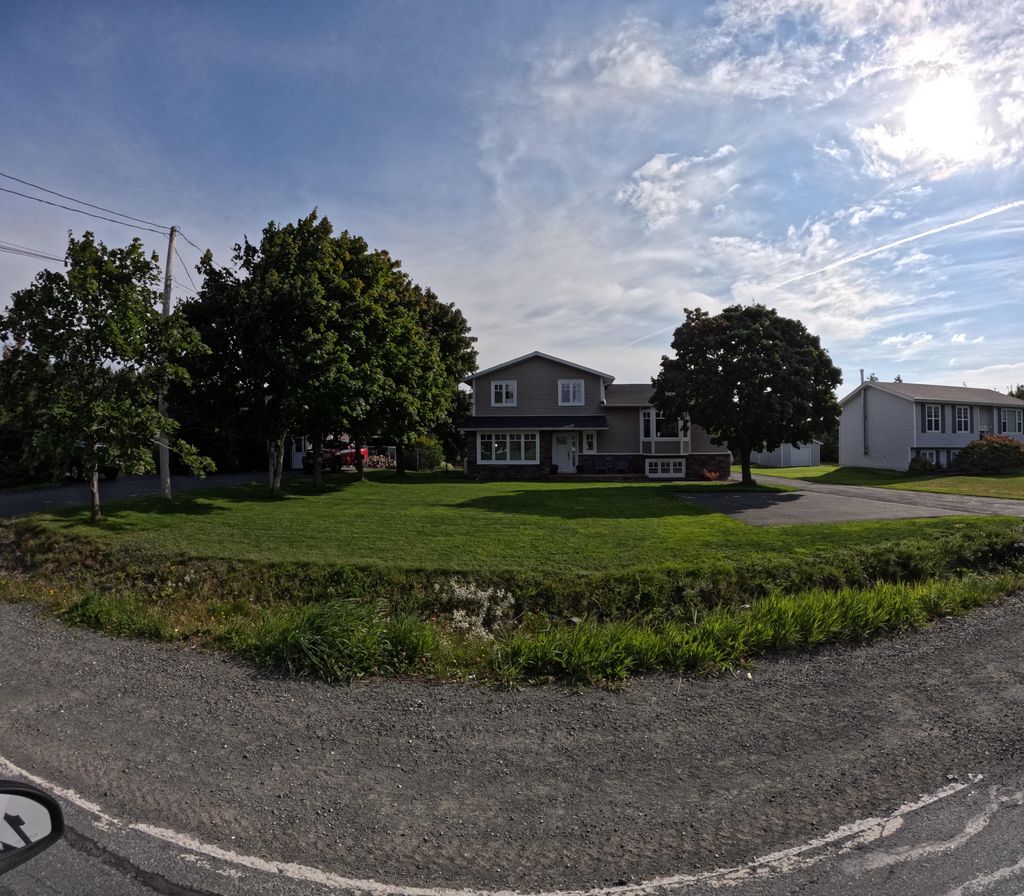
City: st_johns